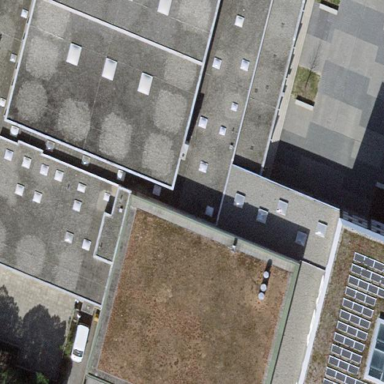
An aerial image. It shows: School building.